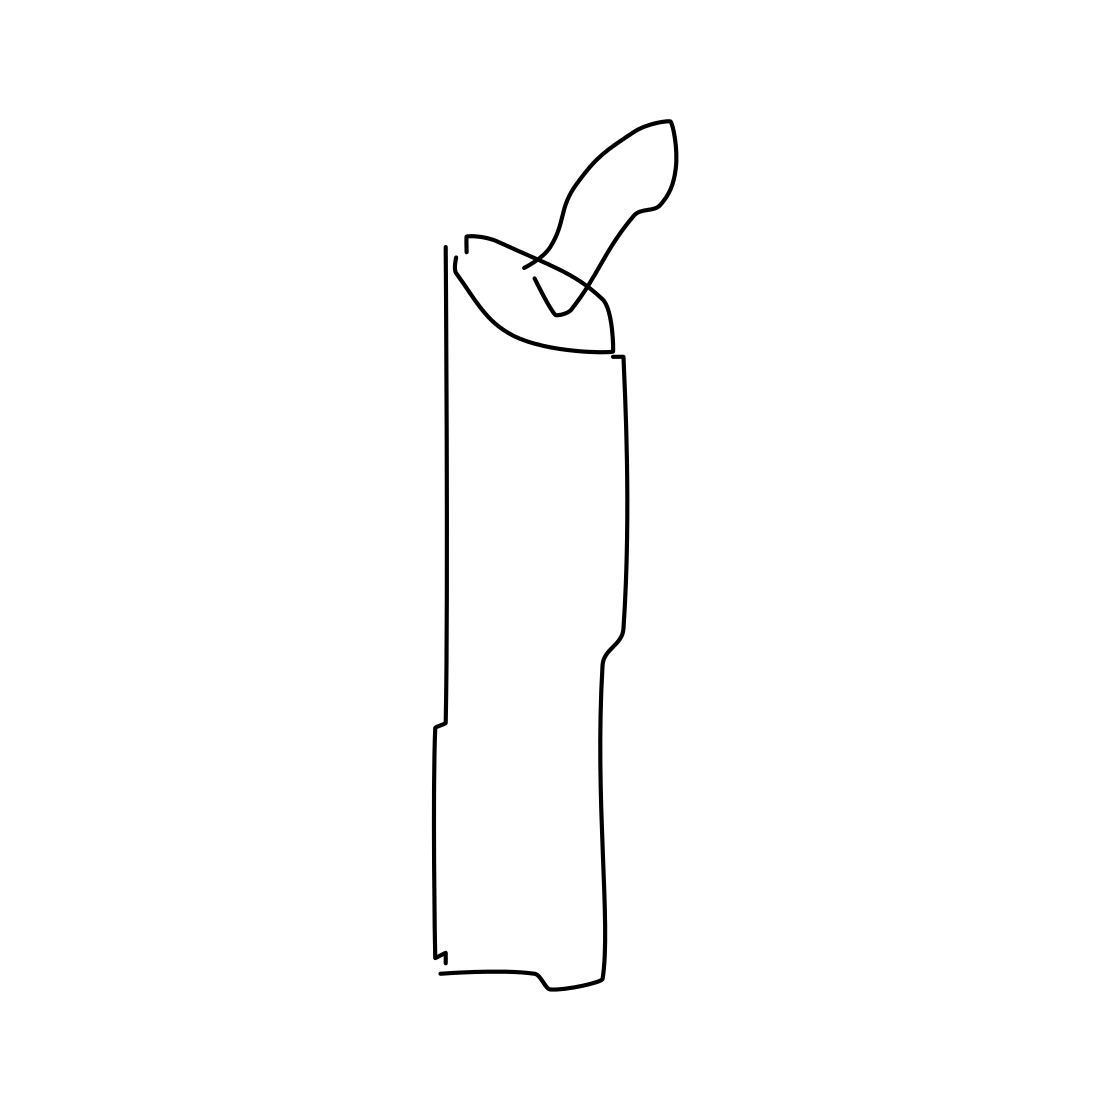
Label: candle